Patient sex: F
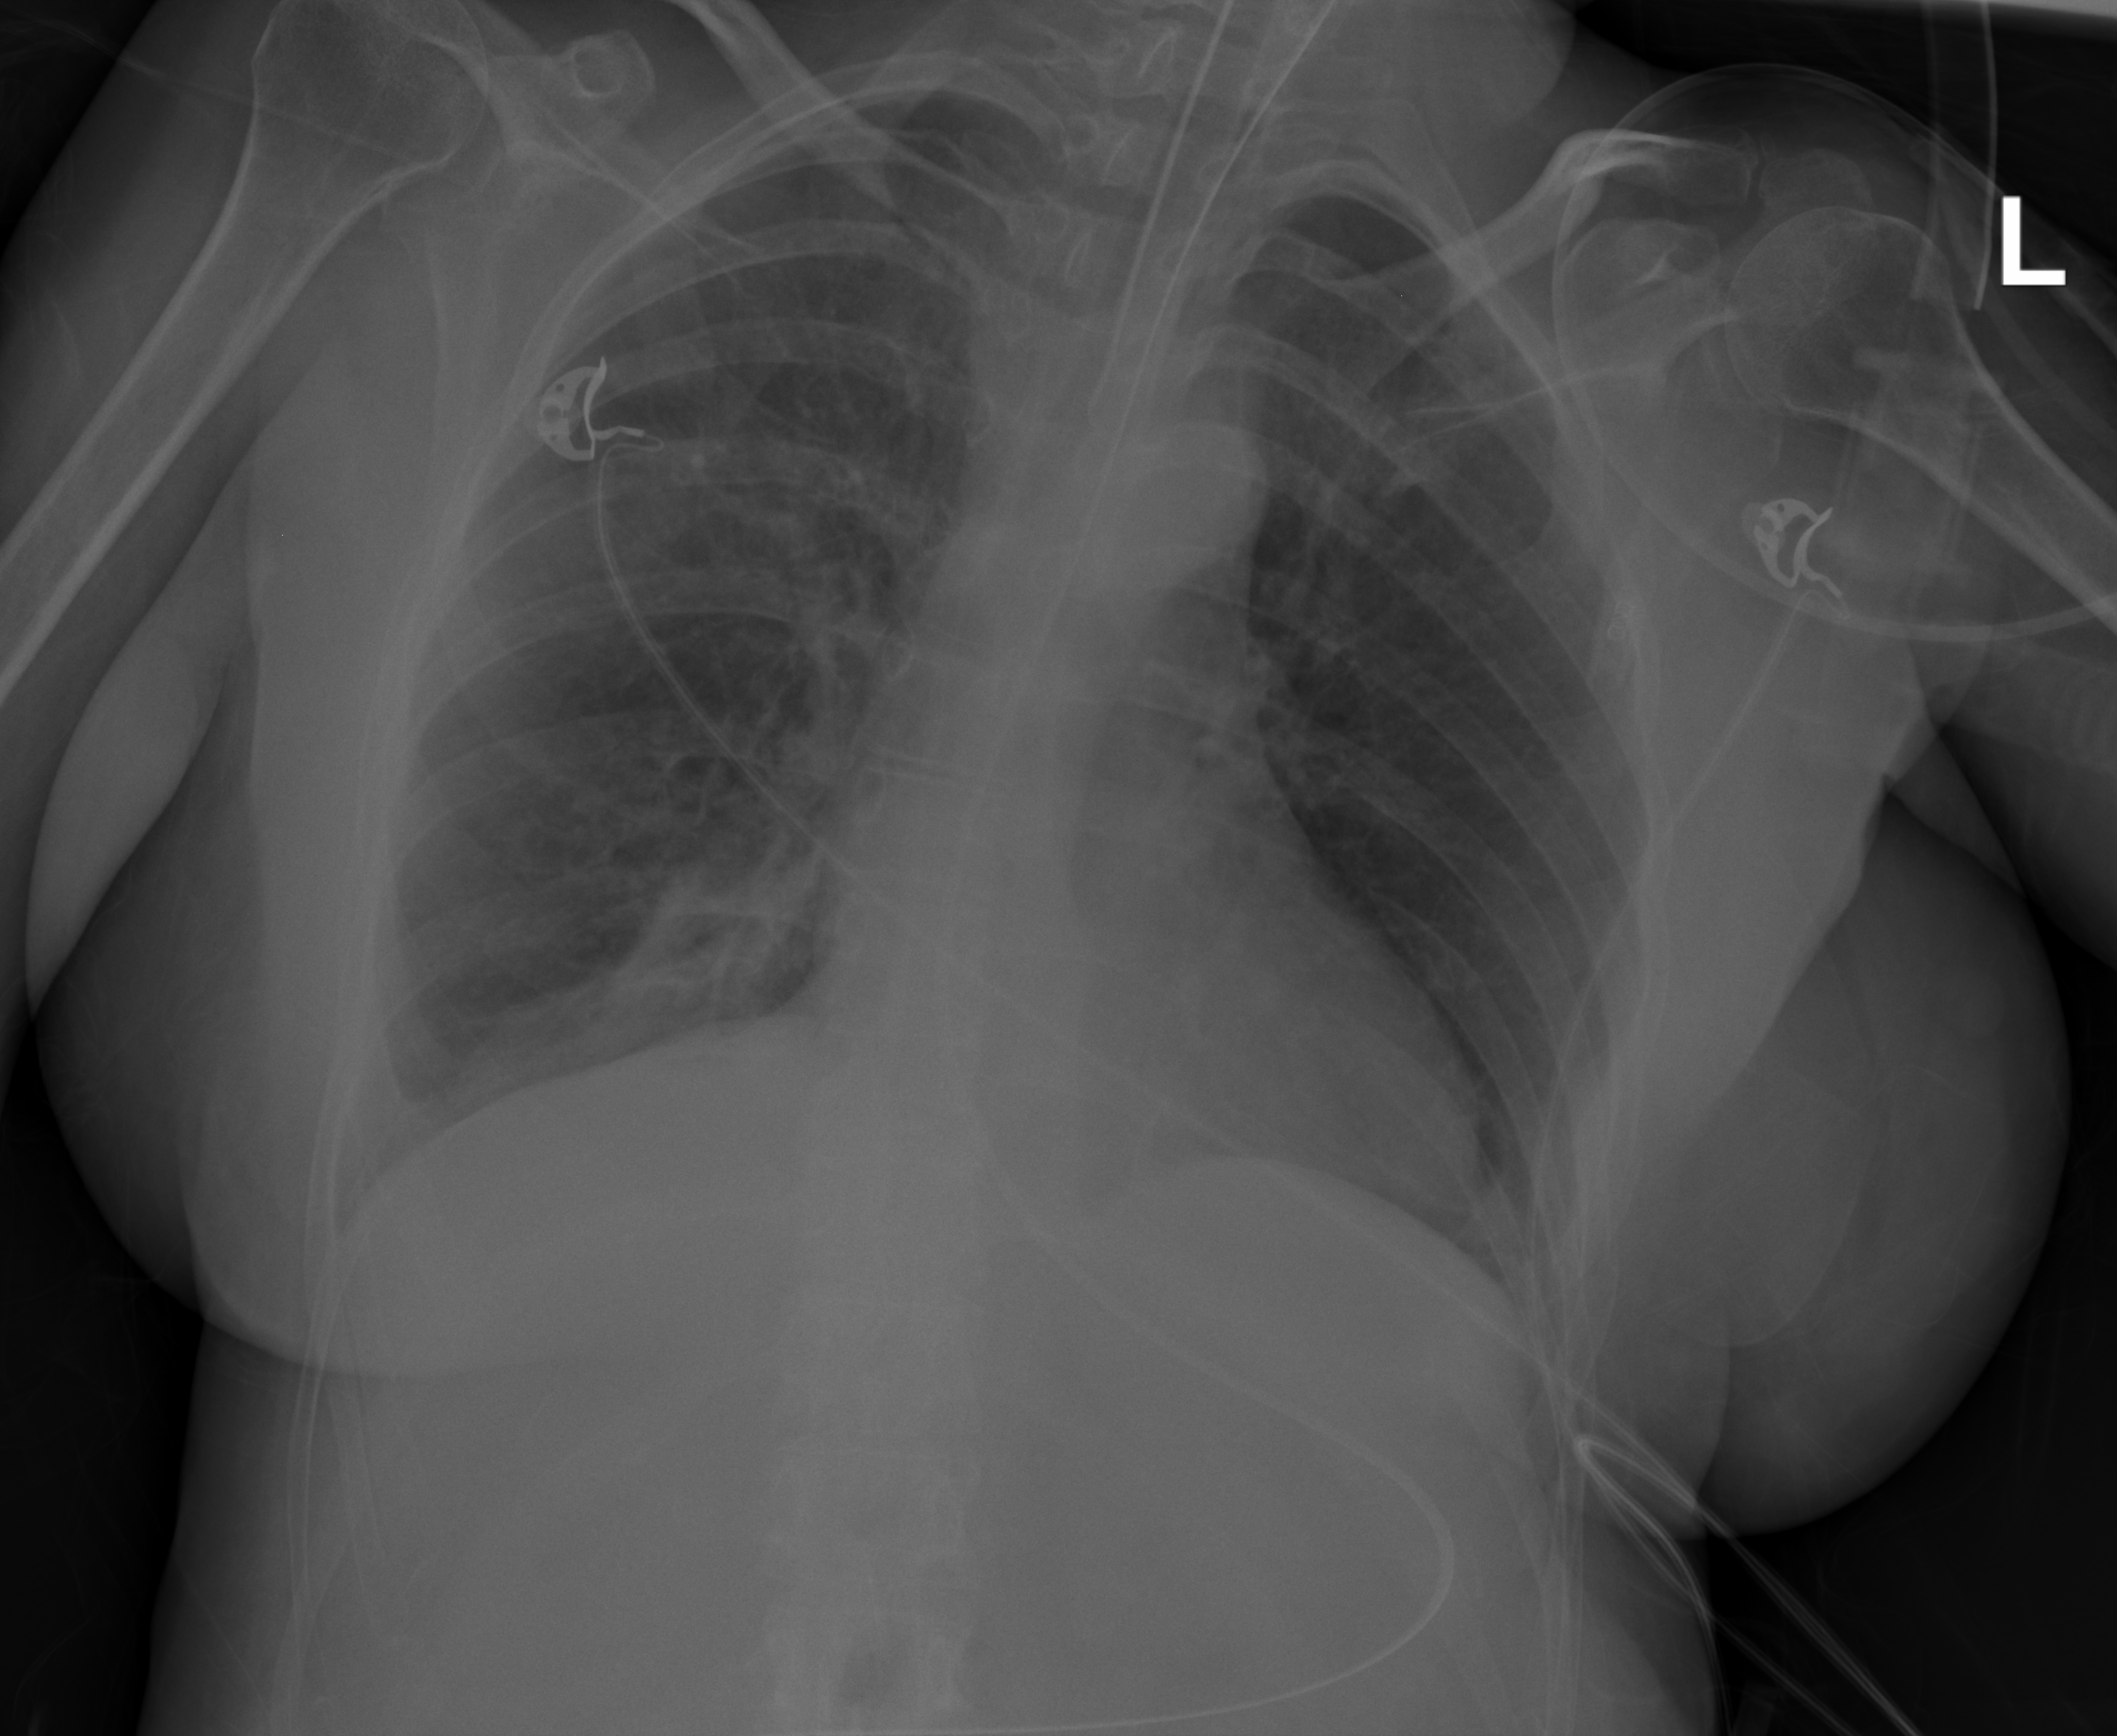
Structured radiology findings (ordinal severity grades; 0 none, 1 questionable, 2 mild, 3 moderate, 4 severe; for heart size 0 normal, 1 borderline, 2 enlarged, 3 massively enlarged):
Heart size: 0
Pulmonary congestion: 0
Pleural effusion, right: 0
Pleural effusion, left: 0
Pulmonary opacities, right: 0
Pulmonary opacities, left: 0
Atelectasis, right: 2
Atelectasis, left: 2